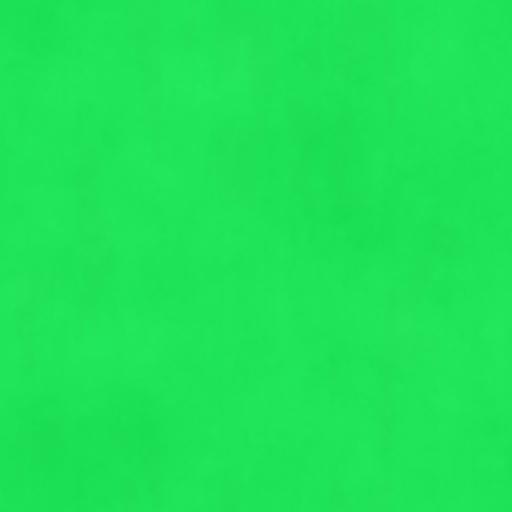
Tags: crack cracked cracks green paint painted reflective shiny